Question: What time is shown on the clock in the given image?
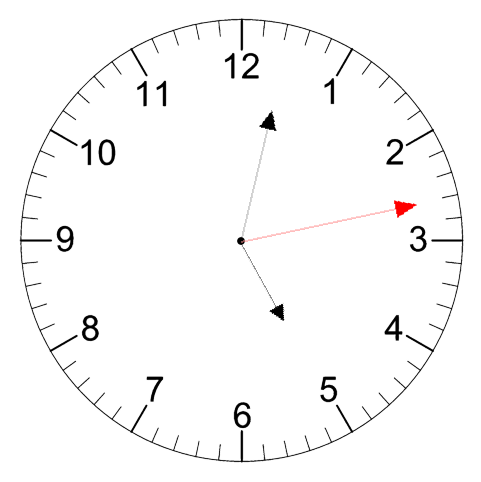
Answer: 05:02:13